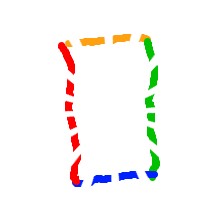
Shape: rectangle